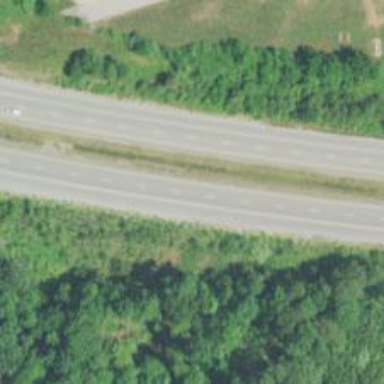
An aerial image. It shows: This image shows trunk highway that functions as expressway.